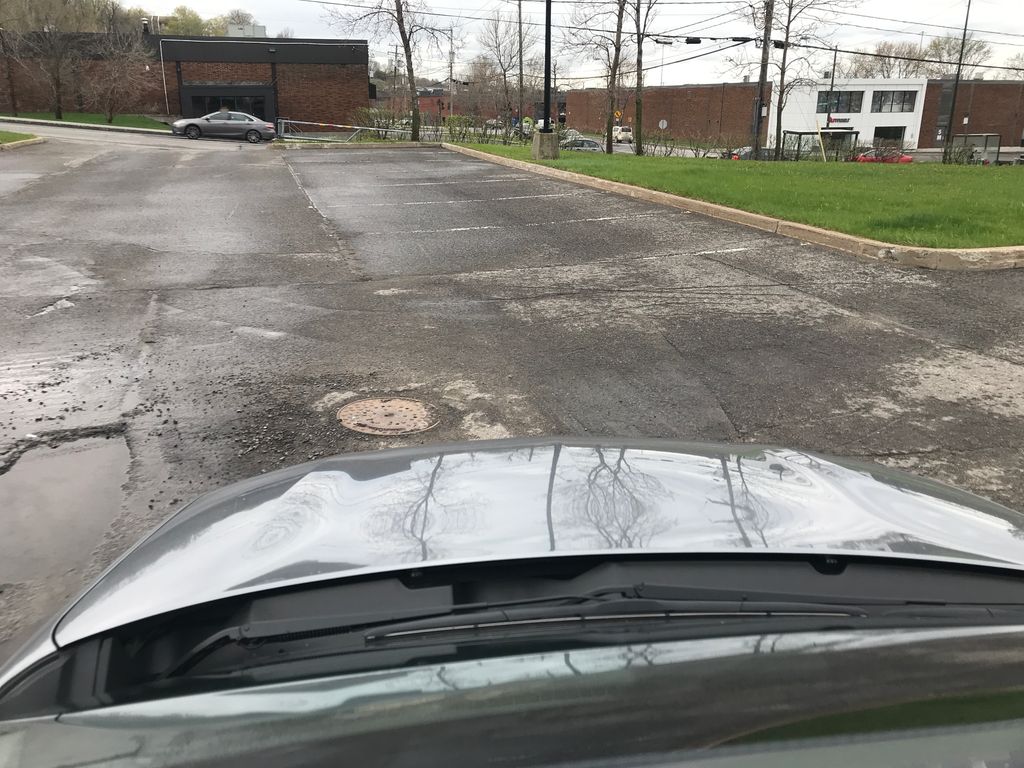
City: quebec_city